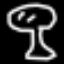
Label: mushroom